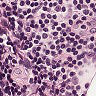
Metastatic tissue present: no